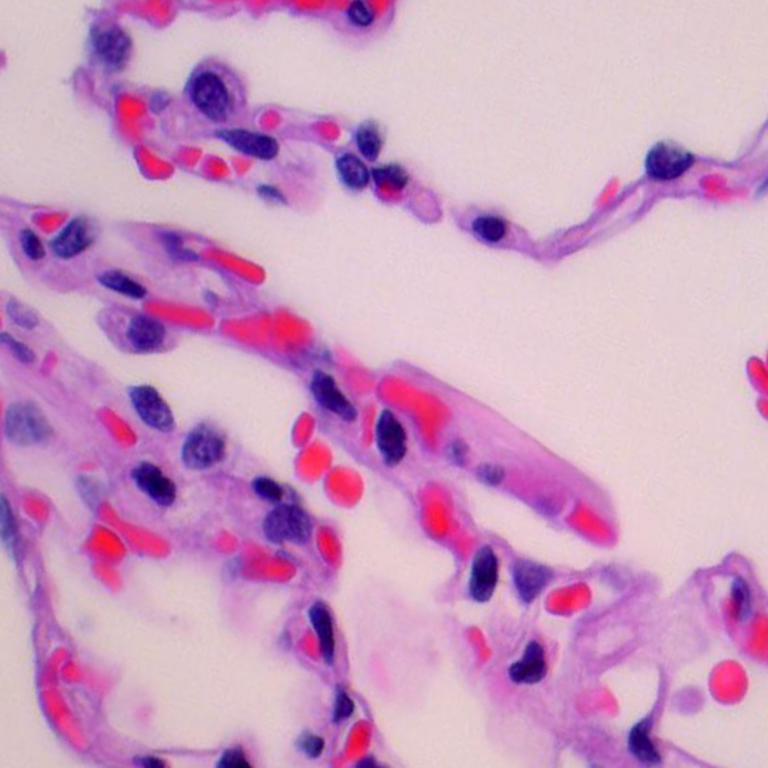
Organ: lung
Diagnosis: benign